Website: walmart
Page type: account-selection
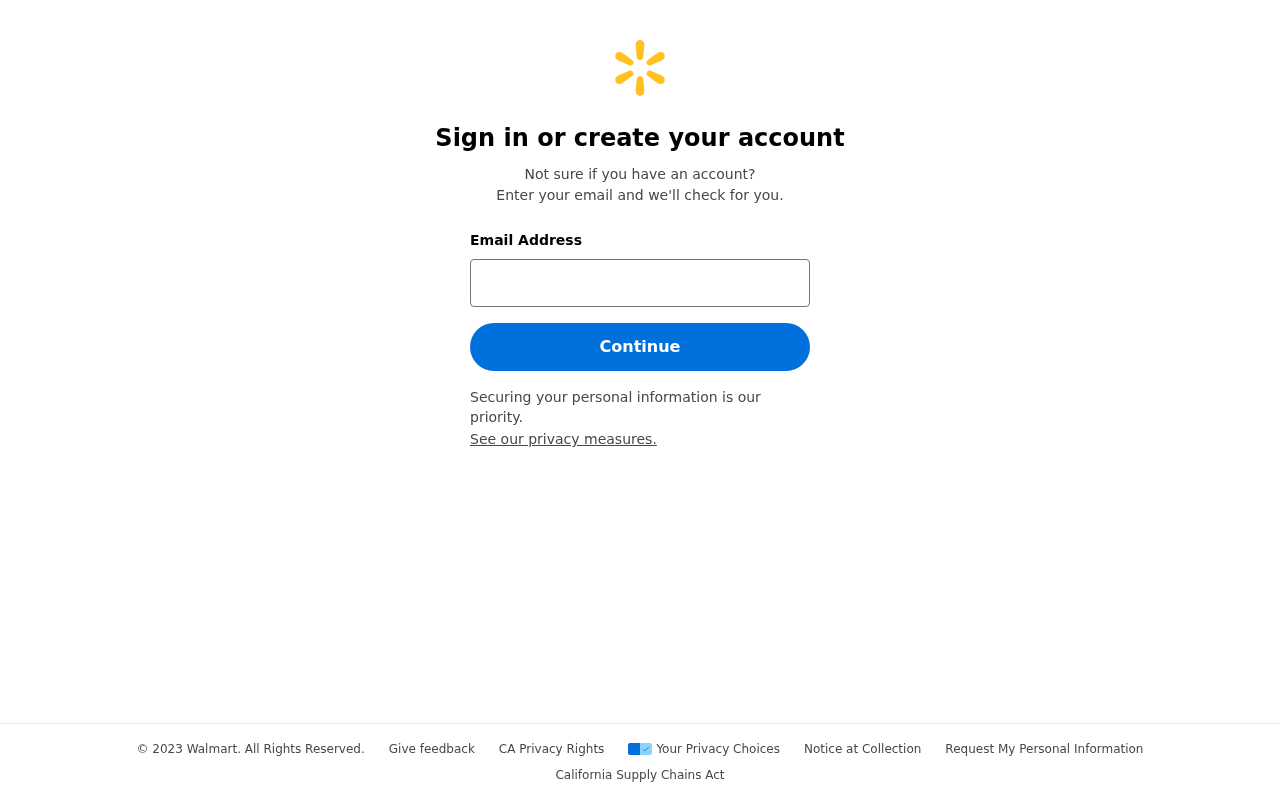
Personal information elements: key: PII_EMAIL
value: jmccullough@gmail.com